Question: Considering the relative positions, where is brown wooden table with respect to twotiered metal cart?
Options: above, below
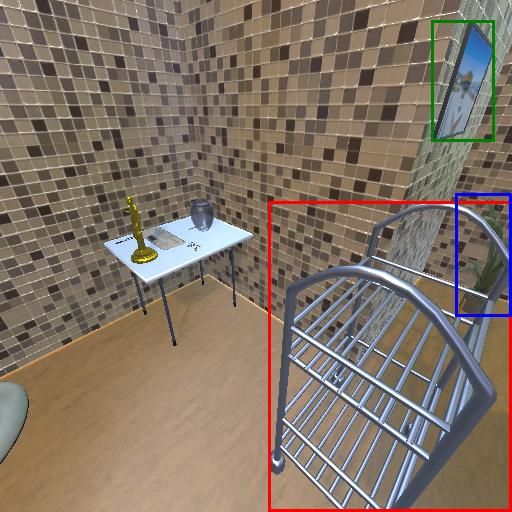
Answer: above